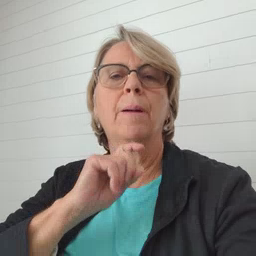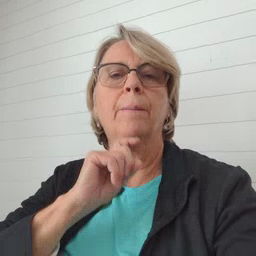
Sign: garbage